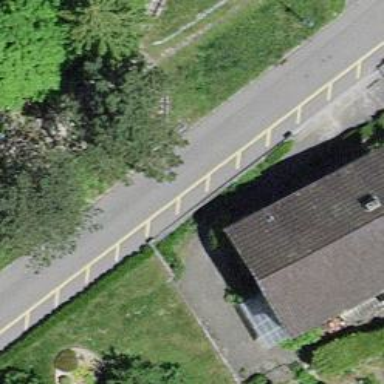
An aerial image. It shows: Paved road with steps.